Question: I am adding a border to a CALayer, but theres some strange behaviour whereby I get a fuzzy border after the border which I apply (see screenshot)
Here is my code:
'''
- (void)configureLabel {
self.hidden = YES;
self.textAlignment = NSTextAlignmentCenter;
self.font = kLightFontWithSize(12);
self.textColor = [UIColor whiteColor];
self.backgroundColor = [UIColor redColor];
self.clipsToBounds=YES;
CALayer * layer = self.layer;
layer.backgroundColor = [UIColor clearColor].CGColor;
layer.cornerRadius = self.frame.size.height / 2;
layer.borderWidth = 2.5f;
layer.borderColor = kTextFieldGreenColor.CGColor;
}
'''
My screenshot

Thank
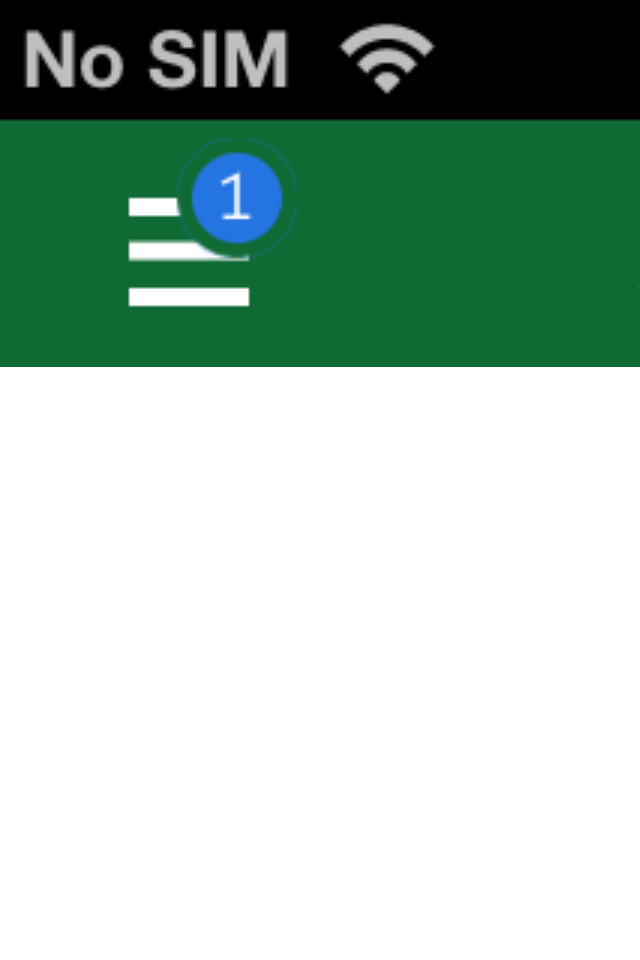
Answer: Looks like you have a 2.5 point border width. Depending on the device, that can cause fuzziness around the edges.
Make than an even multiple of 2 and see what happens.
I just tested my hypothesis, and it was wrong! That is a strange issue indeed. I've seen the half-pixel alignment issues in the past but they've always been a function of having views that are an odd number of pixels in size so that the system has to draw half-pixels on the edges, or having borders that don't quite line up in a pixel-perfect manner.
My guess is that this is a function of imprecise floating point mathematics combined with imprecision in the drawing system when it comes to rounding views & clipping.
My only suggestion, then, is to use a 2-view approach, where the outer view is - in your case - the background color (or the color you wanted the border) and the inner view is the label. You can make the outer view slightly larger than the inner view and make each of them round.